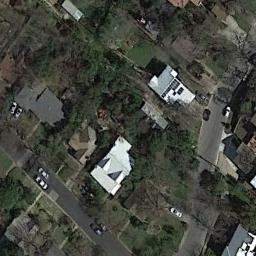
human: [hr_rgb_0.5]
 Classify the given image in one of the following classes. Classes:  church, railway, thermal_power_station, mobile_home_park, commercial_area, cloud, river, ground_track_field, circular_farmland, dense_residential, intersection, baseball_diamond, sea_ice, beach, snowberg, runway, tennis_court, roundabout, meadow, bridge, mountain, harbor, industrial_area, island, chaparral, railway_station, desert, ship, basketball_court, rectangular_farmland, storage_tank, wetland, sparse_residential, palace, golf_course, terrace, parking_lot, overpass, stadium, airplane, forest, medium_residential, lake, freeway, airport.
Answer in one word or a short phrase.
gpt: medium_residential